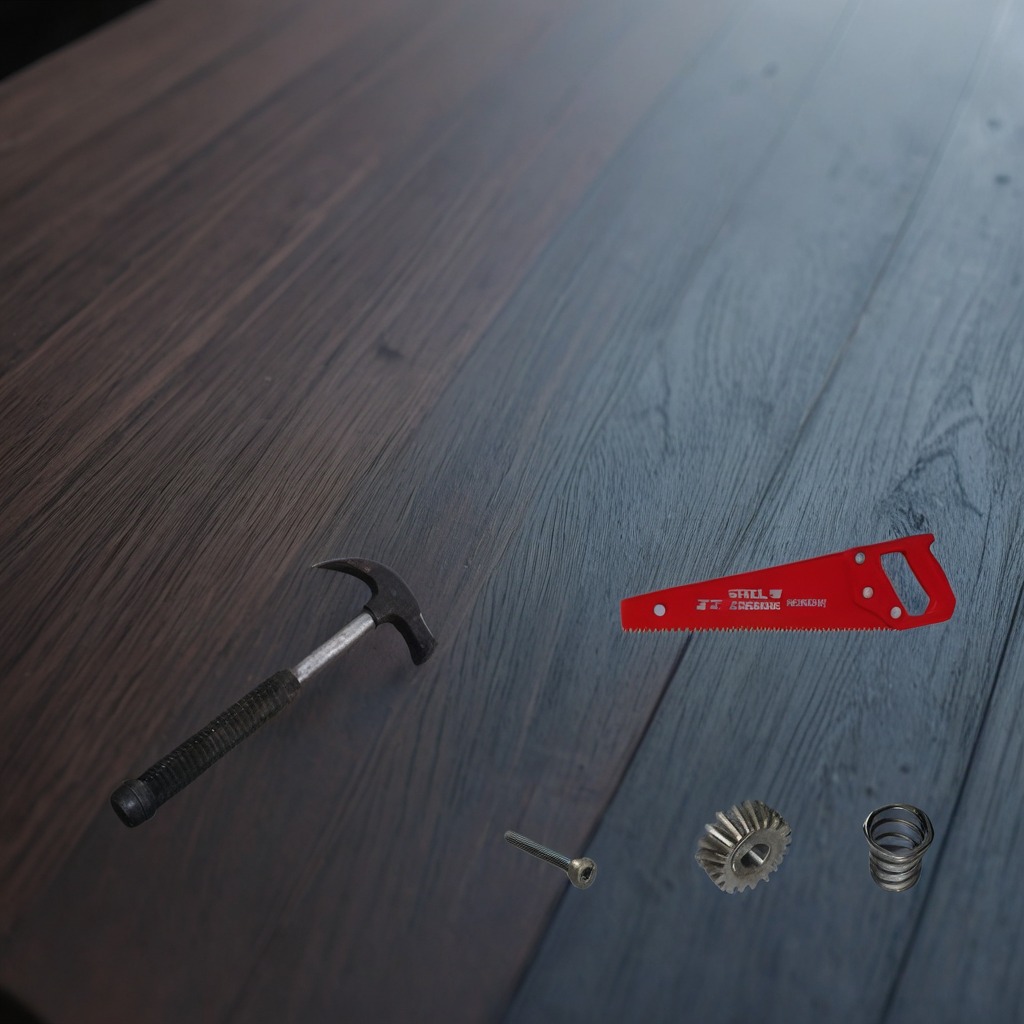
A steel gear with teeth, a hammer, a metal machine screw, a coiled metal spring, and a handheld metal saw are lying on the old table.